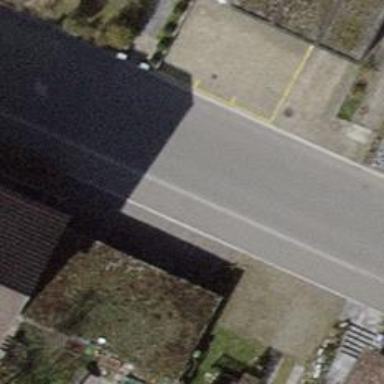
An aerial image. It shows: Garage.